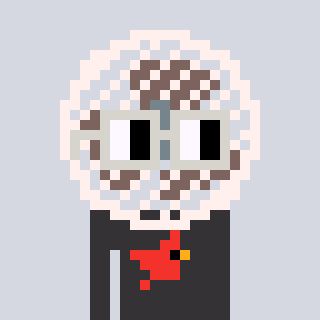
a pixel art character with square light gray glasses, a fan-shaped head and a grayscale-colored body on a cool background